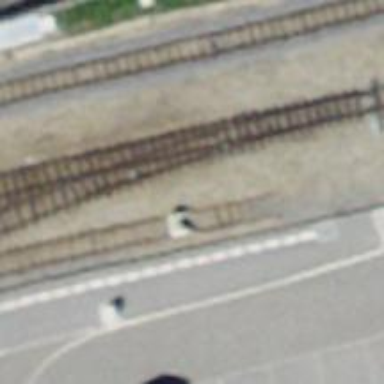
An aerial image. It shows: Narrow gauge railway.